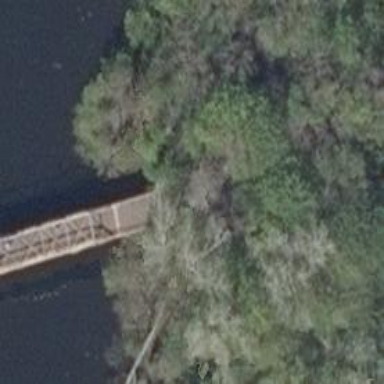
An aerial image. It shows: Path leading to bridge.